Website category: phone
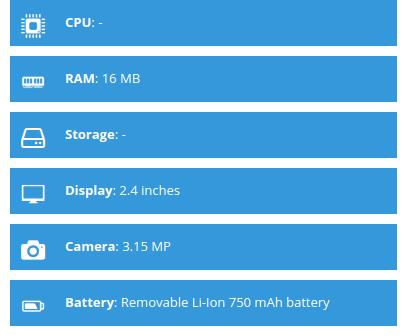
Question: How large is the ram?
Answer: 16 MB

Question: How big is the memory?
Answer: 16 MB

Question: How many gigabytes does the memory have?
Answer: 16 MB

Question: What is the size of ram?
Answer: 16 MB

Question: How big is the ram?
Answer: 16 MB

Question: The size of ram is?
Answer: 16 MB

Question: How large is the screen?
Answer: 2.4 inches

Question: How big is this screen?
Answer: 2.4 inches

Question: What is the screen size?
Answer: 2.4 inches

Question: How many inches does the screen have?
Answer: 2.4 inches

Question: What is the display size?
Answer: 2.4 inches

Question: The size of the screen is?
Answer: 2.4 inches

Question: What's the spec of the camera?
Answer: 3.15 MP

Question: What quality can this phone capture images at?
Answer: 3.15 MP

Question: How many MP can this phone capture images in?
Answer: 3.15 MP

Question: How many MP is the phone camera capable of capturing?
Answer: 3.15 MP

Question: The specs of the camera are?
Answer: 3.15 MP

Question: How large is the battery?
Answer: Removable Li-Ion 750 mAh battery

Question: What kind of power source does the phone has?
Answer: Removable Li-Ion 750 mAh battery

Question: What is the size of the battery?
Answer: Removable Li-Ion 750 mAh battery

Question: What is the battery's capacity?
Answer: Removable Li-Ion 750 mAh battery

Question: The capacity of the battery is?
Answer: Removable Li-Ion 750 mAh battery